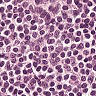
Metastatic tissue present: no